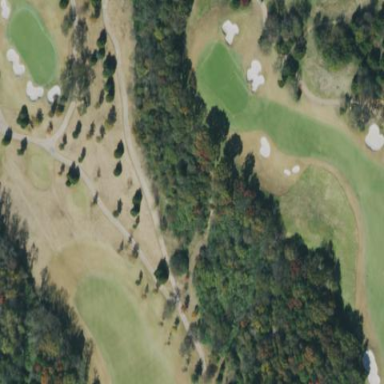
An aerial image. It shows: Golf fairway in the image.